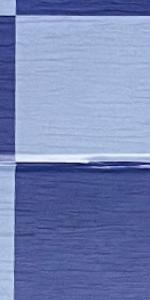
Label: Empty